Aerial crown-view tile of a tropical tree (Barro Colorado Island, Panama), acquired 20250512:
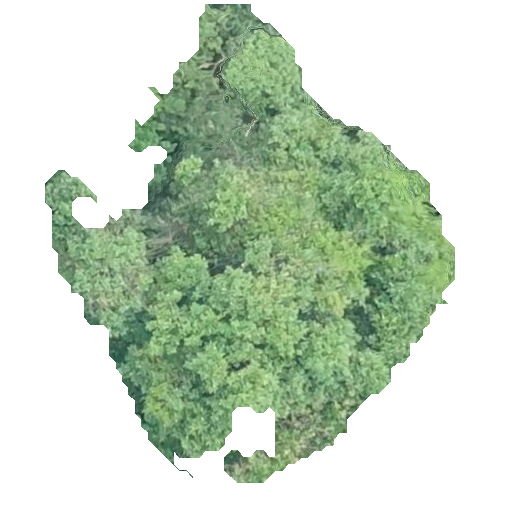
Species: Hieronyma alchorneoides
GBIF accepted scientific name: Hieronyma alchorneoides
Crown area: 160.94 m²